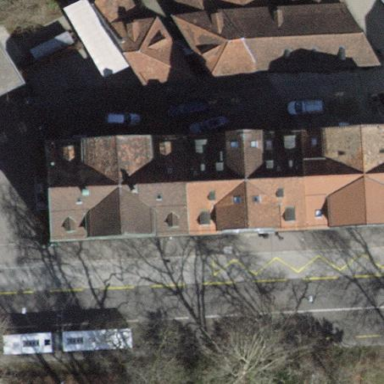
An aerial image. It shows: Terrace building.